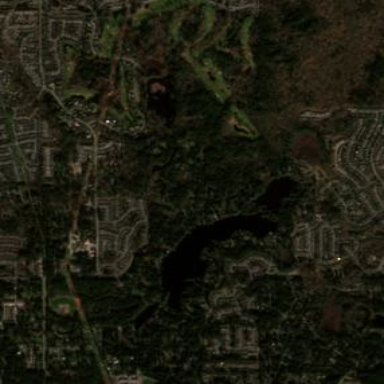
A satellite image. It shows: Golf course surrounded by greenery.